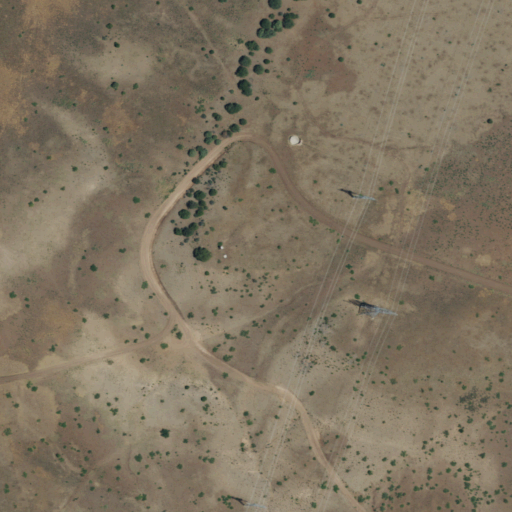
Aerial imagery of mountain in New Mexico named Sunflower Mesa containing shrub and evergreen forest